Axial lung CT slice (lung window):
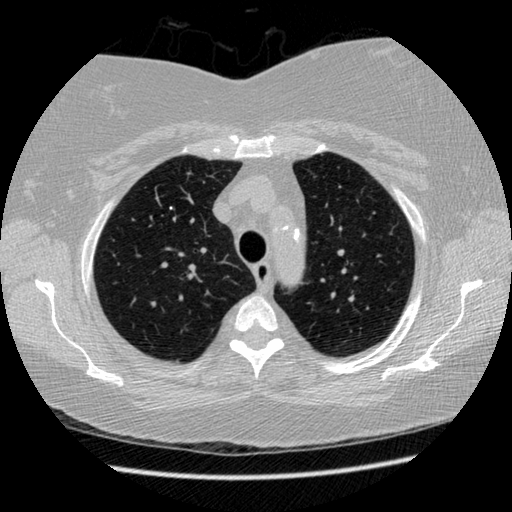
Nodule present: no